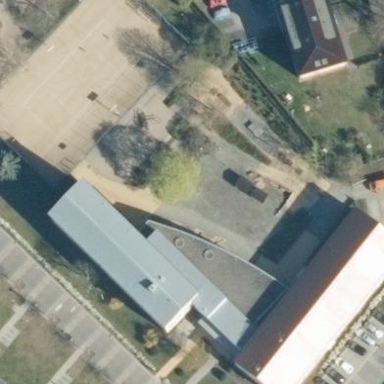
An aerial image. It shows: Public building.